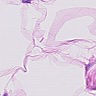
Metastatic tissue present: no